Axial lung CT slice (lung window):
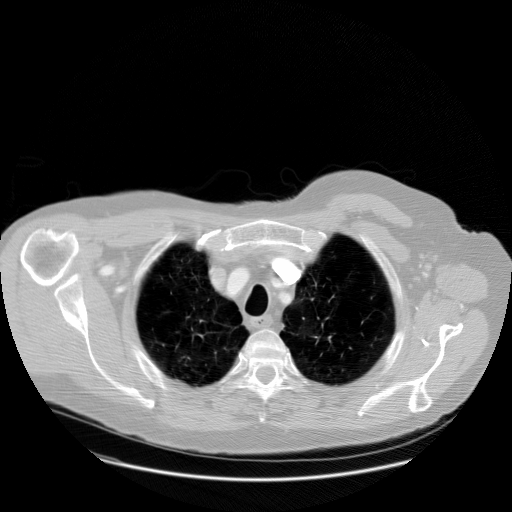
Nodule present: no